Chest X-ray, AP view. Patient: 58 years old, sex F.
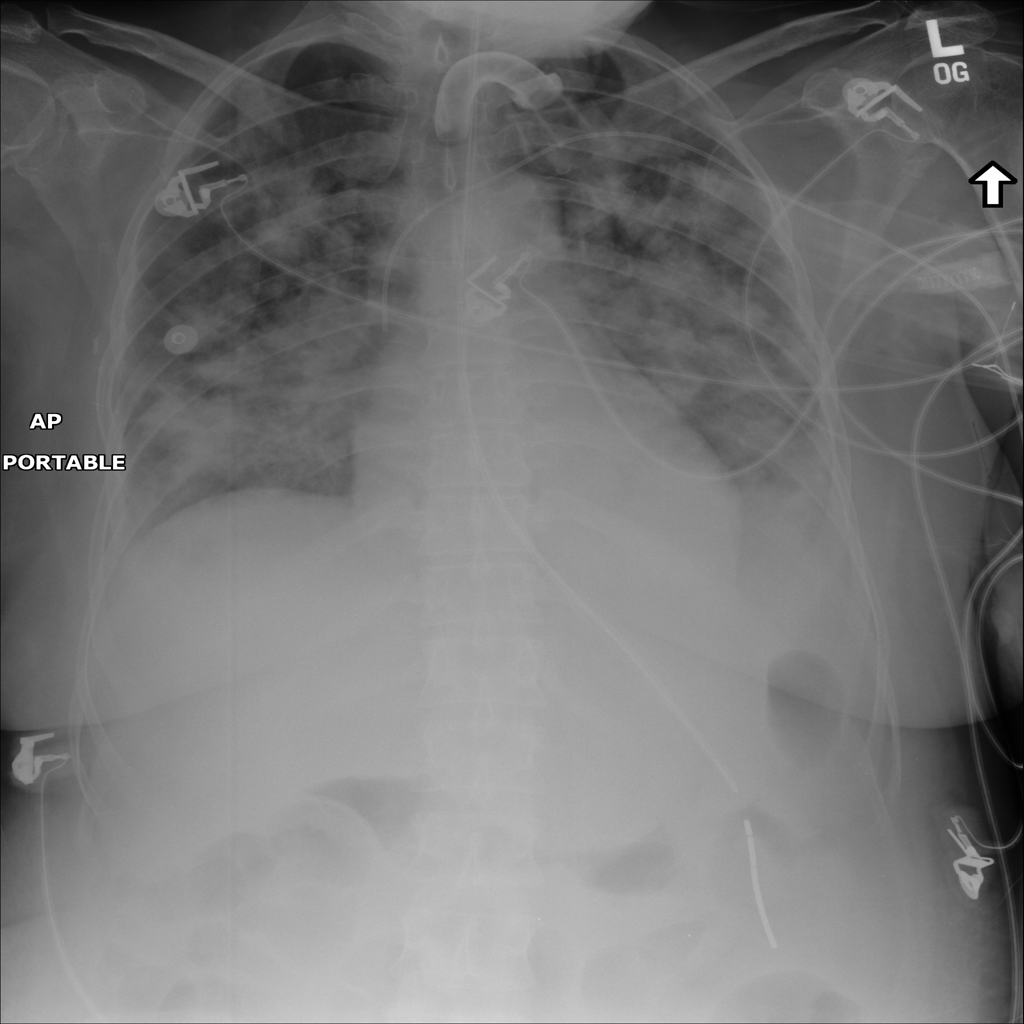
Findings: Infiltration, Nodule